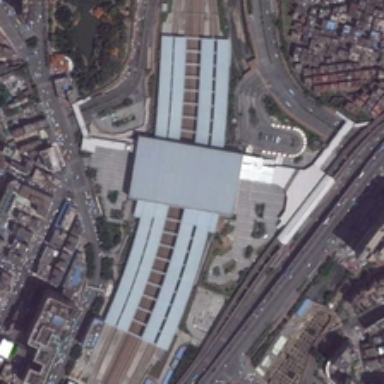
The railway station is surrounded by a residential area .